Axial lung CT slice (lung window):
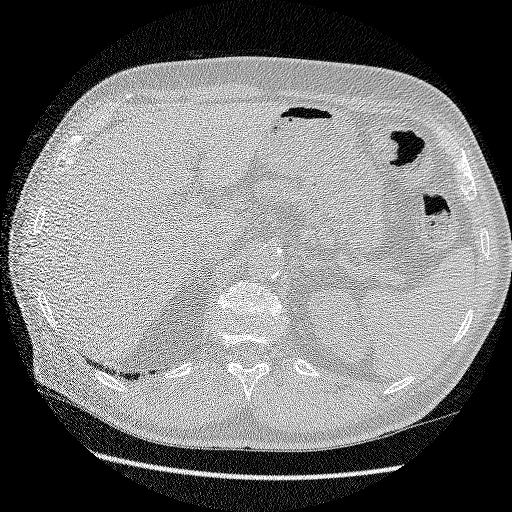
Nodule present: no